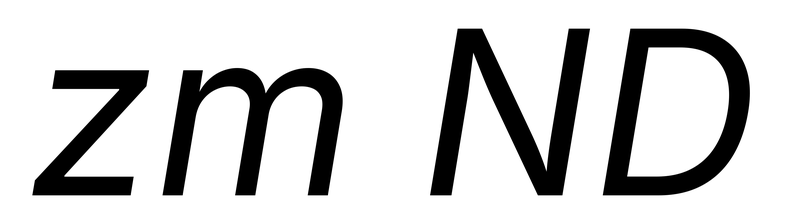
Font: Inter-Italic_Italic